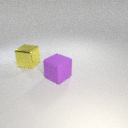
large purple rubber cube in front of large yellow metal cube